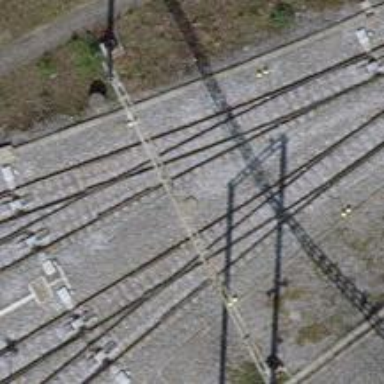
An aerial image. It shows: Railway yard with electrified tracks and single track.